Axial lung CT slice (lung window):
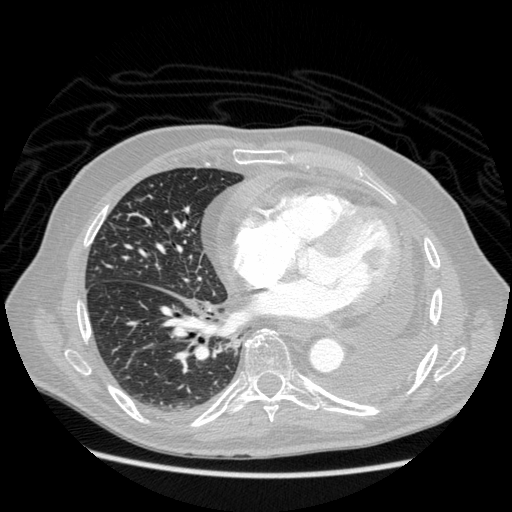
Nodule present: no